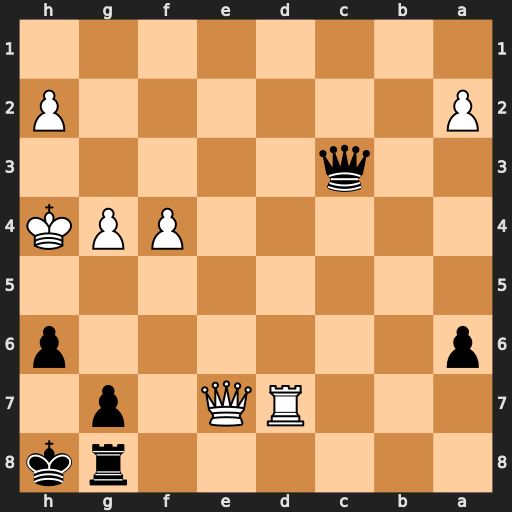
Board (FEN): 6rk/3RQ1p1/p6p/8/5PPK/2q5/P6P/8
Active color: b
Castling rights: -
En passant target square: -
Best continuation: g5+ fxg5 hxg5+